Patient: sex M, age 29
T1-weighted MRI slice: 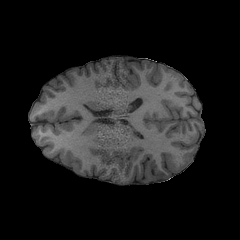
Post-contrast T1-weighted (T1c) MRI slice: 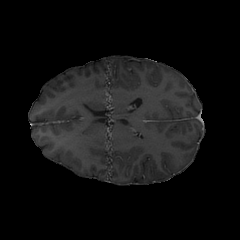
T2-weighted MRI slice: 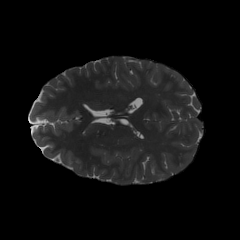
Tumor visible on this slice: yes
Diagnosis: Astrocytoma, IDH-mutant
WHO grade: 2